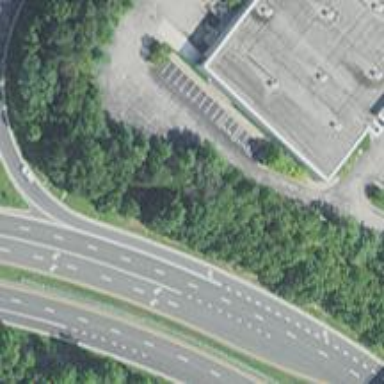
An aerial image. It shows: Asphalt trunk link road.